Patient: sex M, age 48
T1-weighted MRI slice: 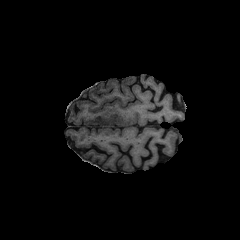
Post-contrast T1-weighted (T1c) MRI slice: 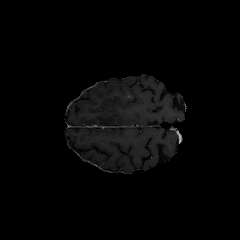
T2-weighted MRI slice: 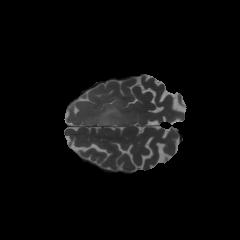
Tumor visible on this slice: yes
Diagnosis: Astrocytoma, IDH-mutant
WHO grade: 3